Question: In PyCharm run button is Disable and I can't run File.

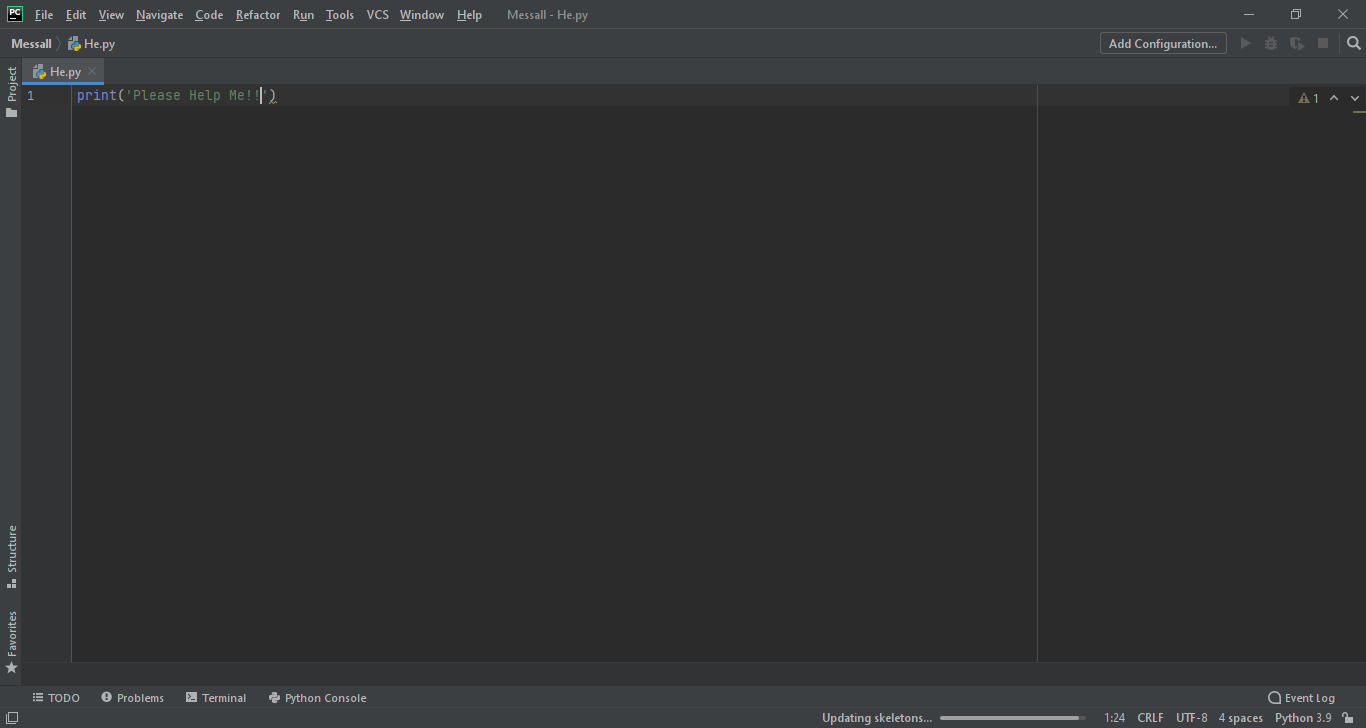
Answer: The charlesdk's answer is correct, but i would like to add something.
If you want to create a custom PyCharm configuration you can click on "Add Configuration" button present at the top-right corner of the window.
Here, clicking on plus symbol (+) you can add a Python configuration to run your He.py file. At this point, the run button will be enabled and you can just click on that button to run the program.